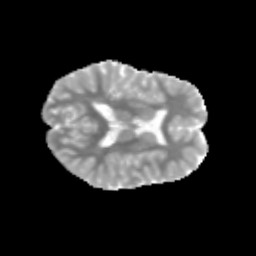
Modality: MD
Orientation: axial
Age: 12
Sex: female
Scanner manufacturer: siemens
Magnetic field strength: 3 T
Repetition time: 3.8 s
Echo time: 0.07 s